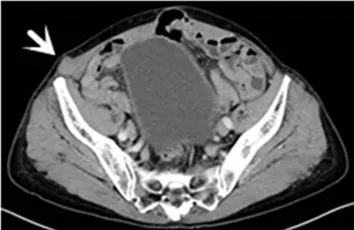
CT (16 August 2021): [, white arrow] Right inferior abdominal wall metastases.
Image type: radiology (ct)